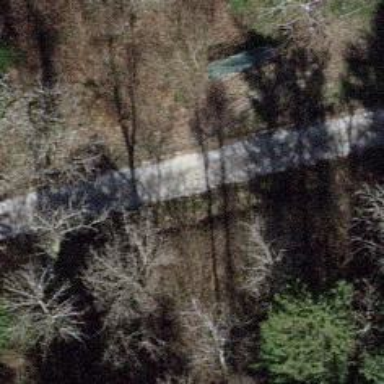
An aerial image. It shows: Unpaved track road.